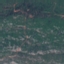
Land use / land cover class: HerbaceousVegetation